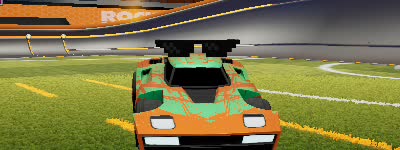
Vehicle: breakout